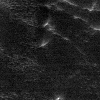
Atmospheric dust classification: not_dusty